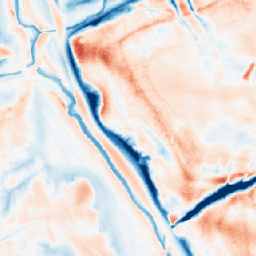
Category: trend_removal
Decomposition family: local_polynomial
Decomposition parameters: window_size: 31
degree: 1
Upsampling method: nearest
Upsampling parameters: scale: 4
Upsampling scale: 4